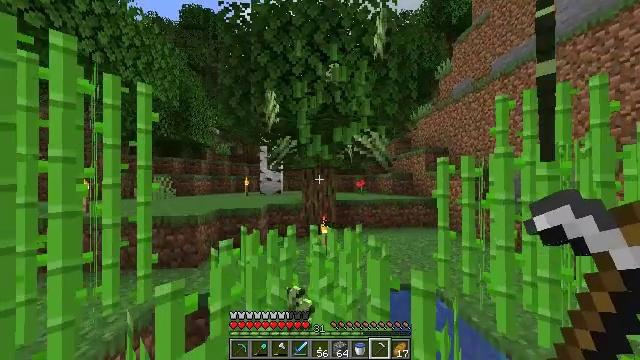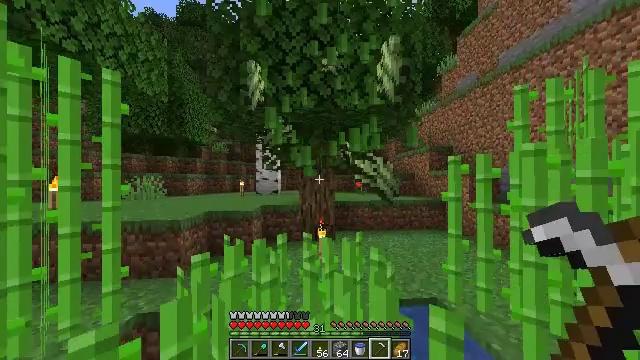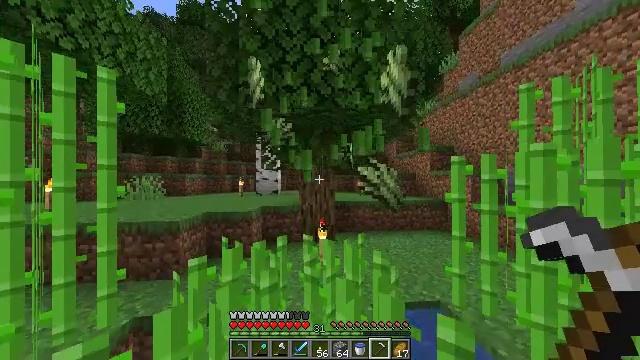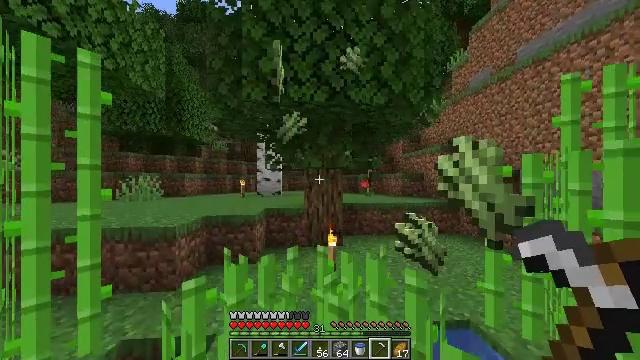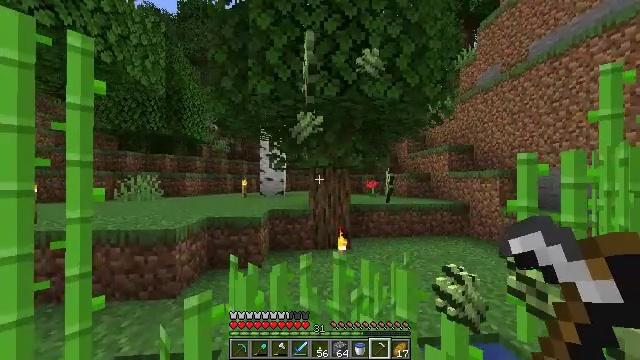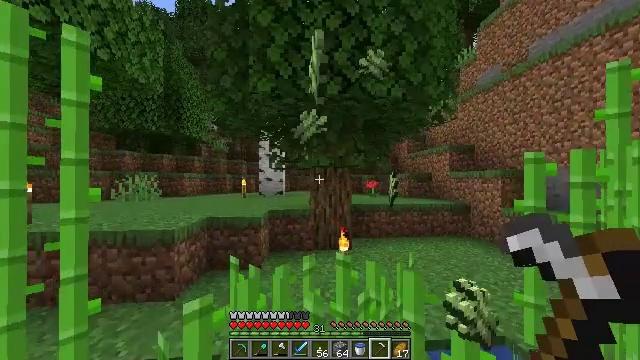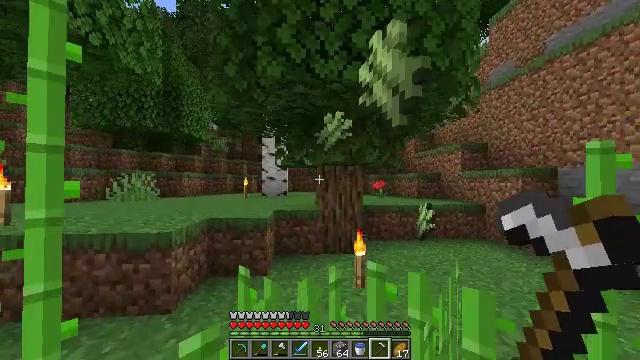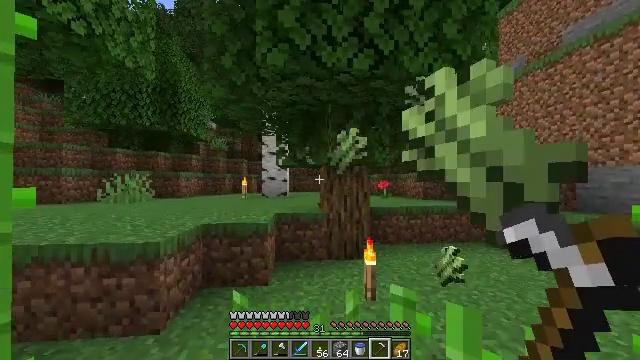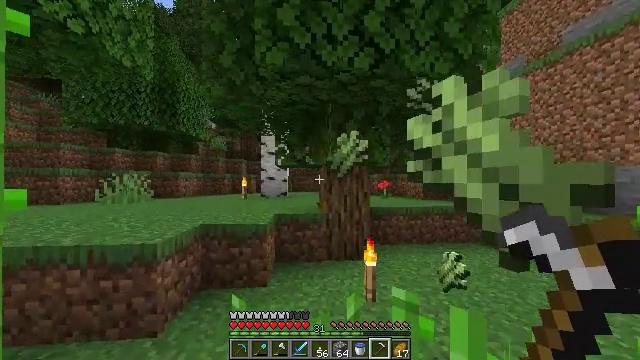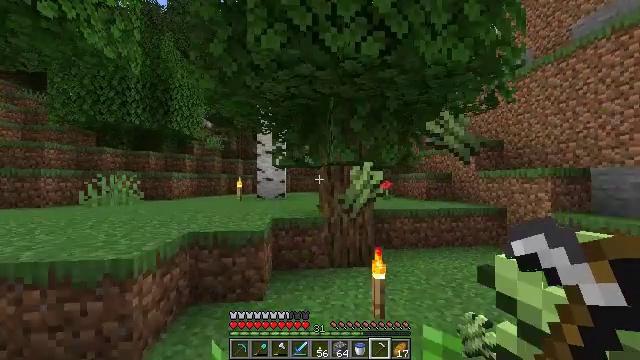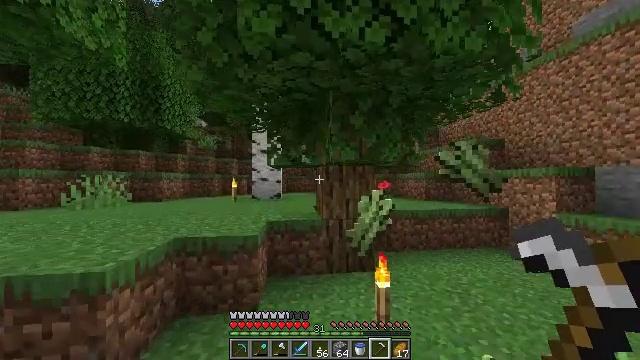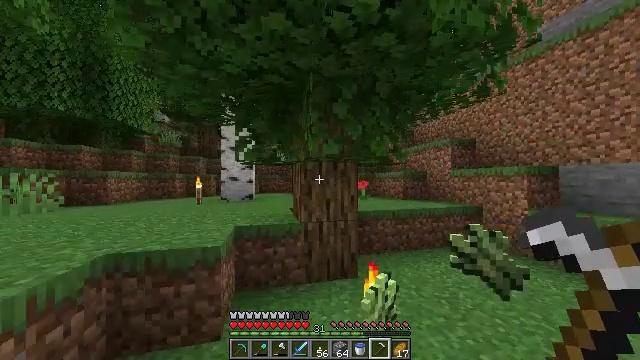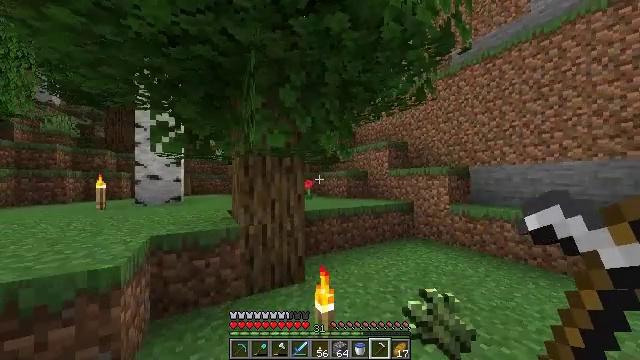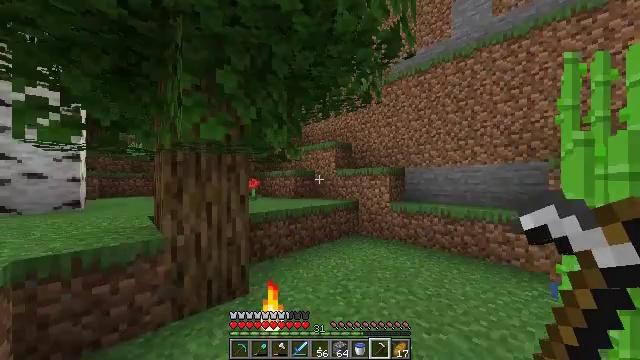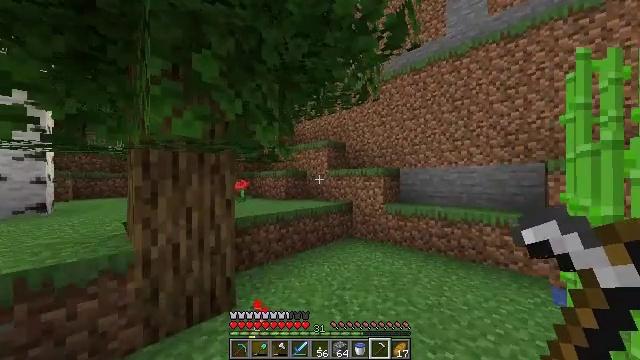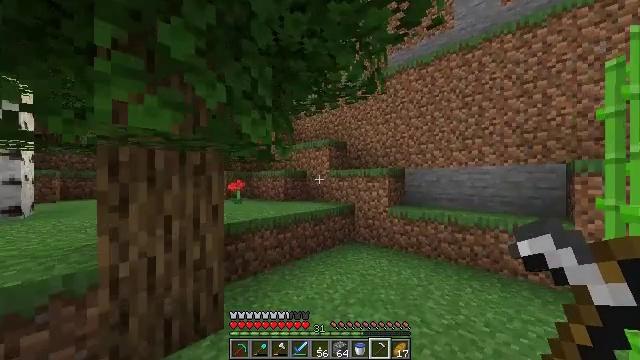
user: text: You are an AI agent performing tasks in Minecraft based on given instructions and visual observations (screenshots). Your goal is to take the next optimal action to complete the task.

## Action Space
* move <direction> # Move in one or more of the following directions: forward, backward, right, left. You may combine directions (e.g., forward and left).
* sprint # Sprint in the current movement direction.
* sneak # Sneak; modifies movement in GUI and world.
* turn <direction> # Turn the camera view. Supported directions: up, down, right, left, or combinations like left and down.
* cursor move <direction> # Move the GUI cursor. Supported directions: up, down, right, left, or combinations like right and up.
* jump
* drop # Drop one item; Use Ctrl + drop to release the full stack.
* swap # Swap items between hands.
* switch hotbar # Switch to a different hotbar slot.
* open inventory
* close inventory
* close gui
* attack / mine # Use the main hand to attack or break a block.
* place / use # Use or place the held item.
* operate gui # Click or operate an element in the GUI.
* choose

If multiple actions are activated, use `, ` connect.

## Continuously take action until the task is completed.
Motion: motion action
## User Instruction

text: Cut down the sugar cane stalks.
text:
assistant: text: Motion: move forward and move left, sprint, attack / mine
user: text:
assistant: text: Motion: move forward and move left, sprint, attack / mine
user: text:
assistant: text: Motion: move forward and move left, sprint, attack / mine
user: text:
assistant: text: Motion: move forward and move left, sprint, attack / mine
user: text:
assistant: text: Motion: move forward and move left, sprint, attack / mine
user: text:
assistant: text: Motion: move forward, sprint, attack / mine
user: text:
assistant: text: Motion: move forward, sprint, attack / mine
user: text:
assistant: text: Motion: move forward, sprint
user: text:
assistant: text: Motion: move forward, sprint
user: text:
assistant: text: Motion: move forward, sprint, turn right
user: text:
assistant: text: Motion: move forward, sprint, turn right
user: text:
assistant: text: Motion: move forward, sprint, turn right
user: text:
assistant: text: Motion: move forward, sprint, turn right
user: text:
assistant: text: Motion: move forward, sprint, turn right
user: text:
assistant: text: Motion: move forward, sprint
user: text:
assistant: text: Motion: move forward and move left, sprint
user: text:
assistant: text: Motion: move forward and move left, sprint
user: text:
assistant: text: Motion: move forward and move left, sprint
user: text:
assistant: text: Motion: move forward and move left, sprint, turn right and down
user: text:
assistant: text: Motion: move forward and move left, sprint, turn right
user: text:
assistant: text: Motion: move forward and move left, sprint, turn right and down
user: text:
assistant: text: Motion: move forward and move left, sprint, turn right
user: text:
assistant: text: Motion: move forward and move left, sprint, turn right
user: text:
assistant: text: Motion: move forward and move left, sprint, turn right
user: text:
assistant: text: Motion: move forward and move left, sprint, turn right
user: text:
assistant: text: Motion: move forward and move left, sprint, turn right
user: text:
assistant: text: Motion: move forward and move left, sprint, turn right
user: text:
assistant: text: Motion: move forward and move left, sprint, turn right
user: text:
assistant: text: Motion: move forward and move left, sprint, turn right
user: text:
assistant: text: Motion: move forward and move left, sprint, turn right